Interaction volume radius: 5 \u00c5
Interaction volume height: 20 \u00c5
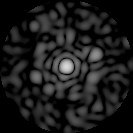
Disorder parameter: 0.8277